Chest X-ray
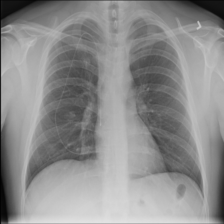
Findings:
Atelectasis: negative
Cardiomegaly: negative
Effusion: negative
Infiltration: negative
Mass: negative
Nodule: negative
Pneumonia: negative
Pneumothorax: negative
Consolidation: negative
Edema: negative
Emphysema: negative
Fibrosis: negative
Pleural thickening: negative
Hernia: negative